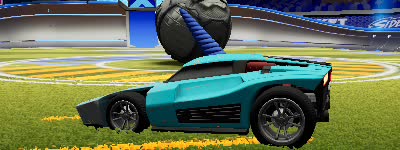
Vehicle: breakout